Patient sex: M
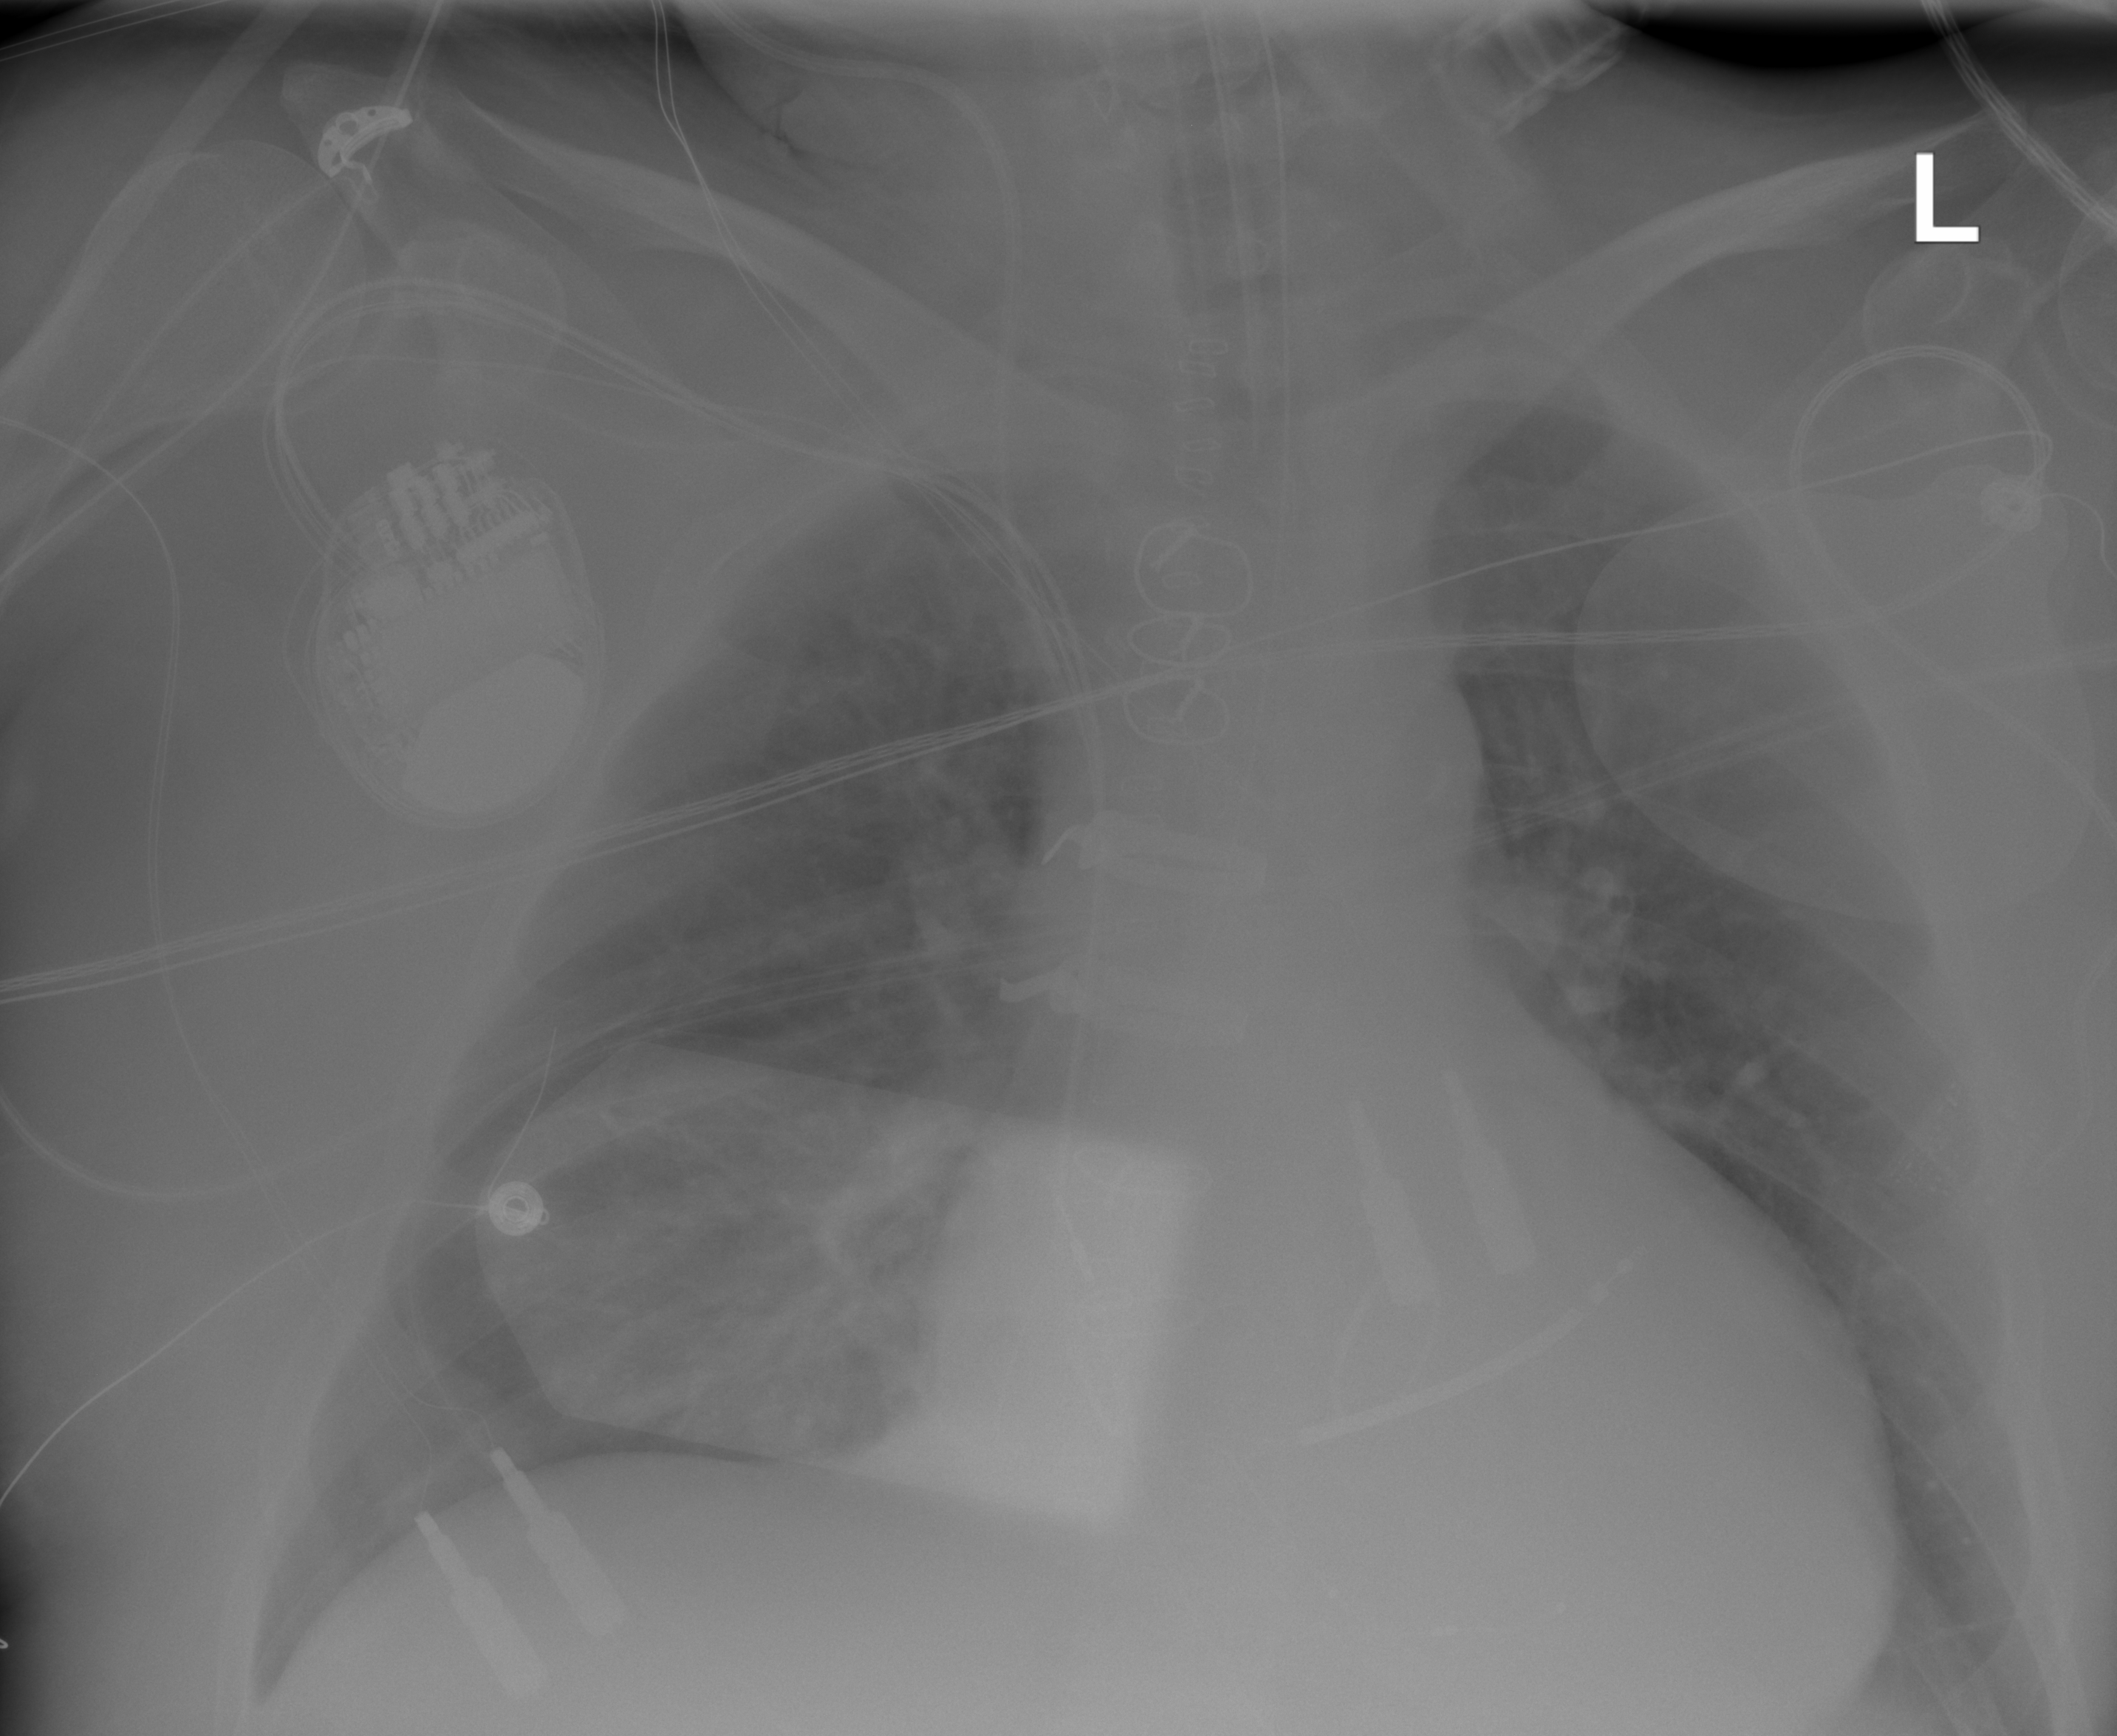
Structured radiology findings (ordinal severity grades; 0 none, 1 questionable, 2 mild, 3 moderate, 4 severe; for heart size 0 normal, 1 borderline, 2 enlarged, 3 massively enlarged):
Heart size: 2
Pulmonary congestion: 2
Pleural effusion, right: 0
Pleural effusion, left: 0
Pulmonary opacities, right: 0
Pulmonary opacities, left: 0
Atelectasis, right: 0
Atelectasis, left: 0